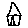
Label: house